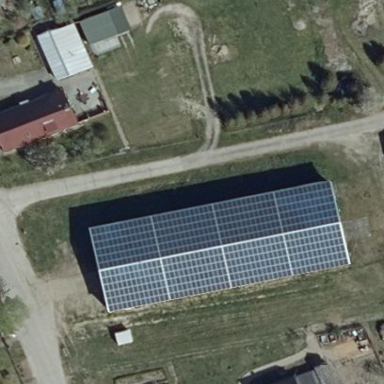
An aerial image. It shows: Building equipped with small solar photovoltaic panel for generating electricity.